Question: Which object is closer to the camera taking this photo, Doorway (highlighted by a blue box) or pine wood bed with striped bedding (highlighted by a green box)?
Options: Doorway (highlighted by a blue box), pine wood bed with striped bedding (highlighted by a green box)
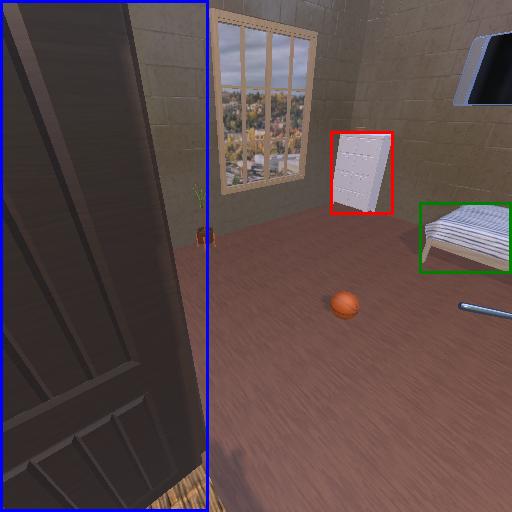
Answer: Doorway (highlighted by a blue box)